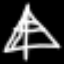
Label: The Eiffel Tower